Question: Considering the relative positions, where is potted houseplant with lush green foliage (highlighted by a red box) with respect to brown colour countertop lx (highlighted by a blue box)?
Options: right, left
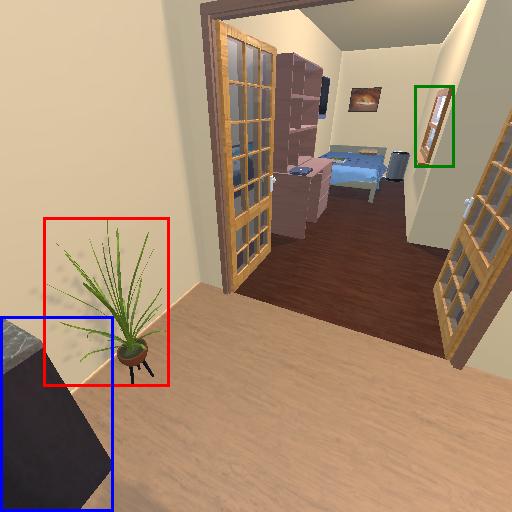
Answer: right